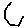
Label: hexagon